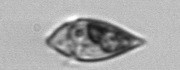
Label: Amphidinium